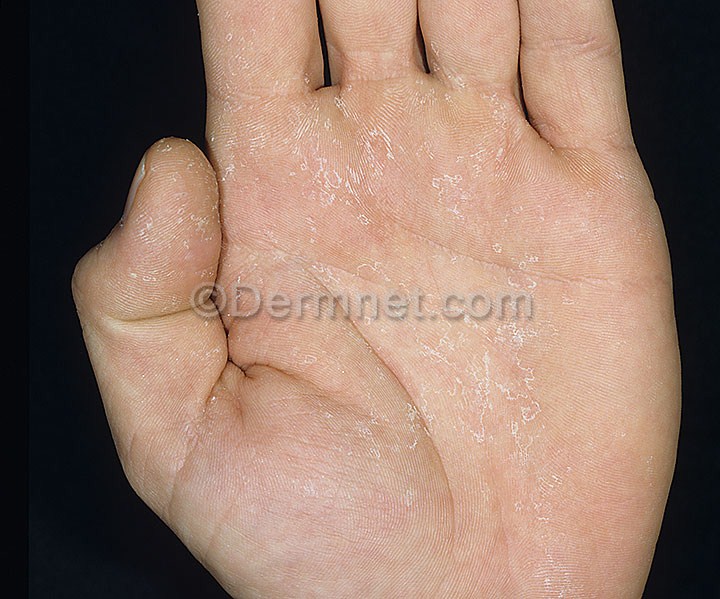
Disease: Eczema Photos